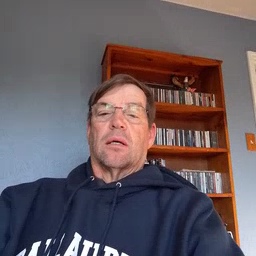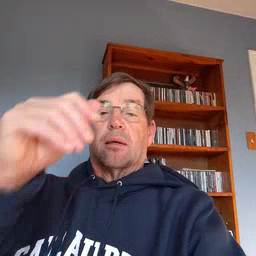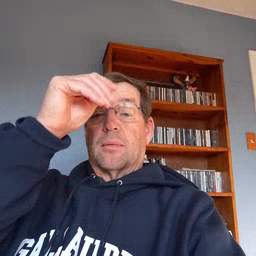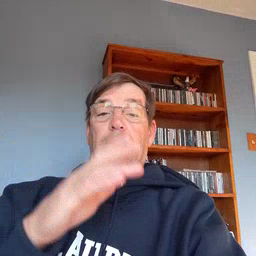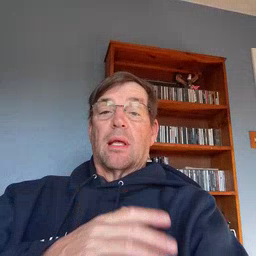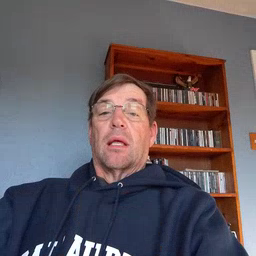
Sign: man